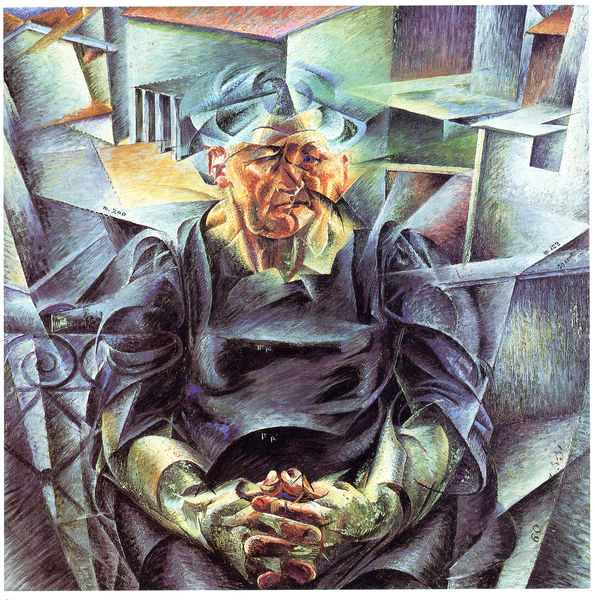
Titel: Costruzione orizzontale
Künstler: Umberto Boccioni
Standort: München
Institution: Bayerische Staatsgemäldesammlungen
Schlagwörter: blau, hand, mann, dreieck, gelb, grün, kubismus, kubistisch, menschen, sitzen, stadt, braun, fenster, finger, frau, geste, grau, handschuhe, hintergrund, hut, kleid, mund, nase, orange, profil, schwarz, säule, säulen, weiss, blick, dach, gebäude, haus, rot, expressionismus, malerei, muster, ornament, alt, blond, hemd, jacke, alte, architektur, arm, arme, augen, falten, gesicht, kleidung, kragen, mensch, bildnis, hände, portrait, porträt, ebene, häuser, gitter, rauch, auge, figur, gewand, haare, mantel, mutter, schleifen, ohren, rosa, traurig, rund, hase, balkon, schürze, italien, perspektive, türen, abstrakt, fläche, flächen, modern, dorf, dächer, mauer, formen, lila, violett, linien, oliv, arbeiter, gefaltet, floral, sitzt, bett, geländer, bauch, nackte, kniestück, abstraktion, tor, anfang 20. jahrhundert, rechtecke, futurismus, eisen, greis, eckig, rechteck, palast, wirbel, form, groß, stücke, grosz, wartend, manschette, manschetten, räume, beten, mürrisch, beckmann, ecken, portal, geometrisch, gestus, schnörkel, gefaltete hände, quader, expressiv, picasso, tempel, schnecke, alte frau, kanten, spirale, geometrie, grün rot, kubisch, max, verschränken, facetten, archtiektur, eypressionismus, zerknittert, menshc, splitter, stacheln, boccioni, frua, braque, max beckmann, sitzender mann, eisentor, verändert, perspektiven, verwirrend, verschränkte hände, klobig, allansichtig, fingeer, ht, drie dimensional, verfälscht, gort